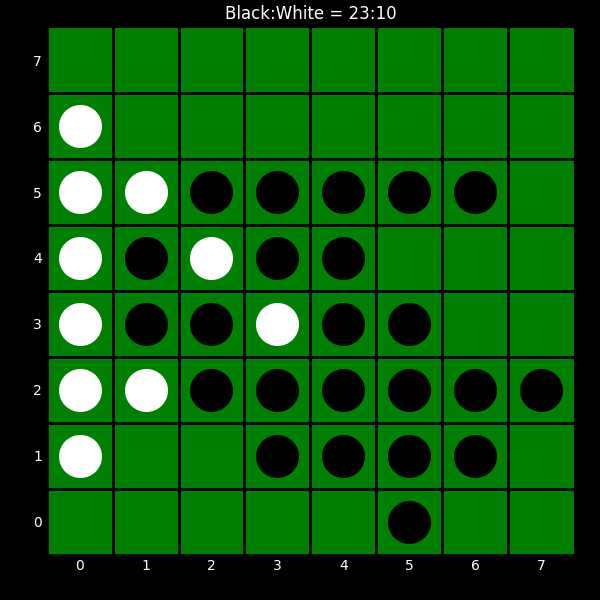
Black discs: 23
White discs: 10